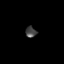
Tissue: lung
Cell type: Epithelial cells
Senescence score: 0.1934
Nuclear area (px): 117
Mean DAPI intensity: 71.855